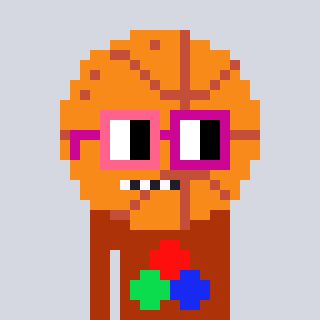
a pixel art character with square pink and red glasses, a basketball-shaped head and a hotbrown-colored body on a cool background